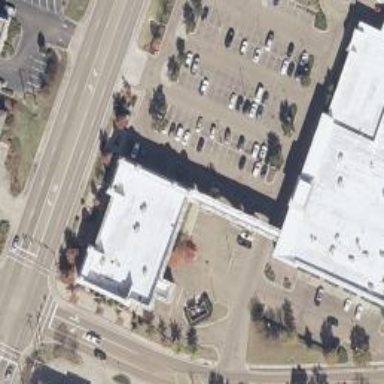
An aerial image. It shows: Pharmacy providing healthcare services.